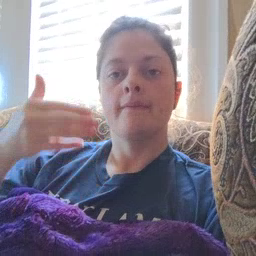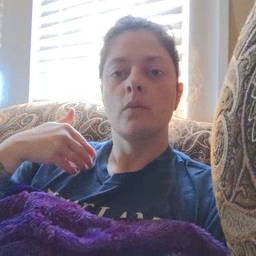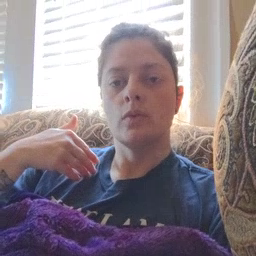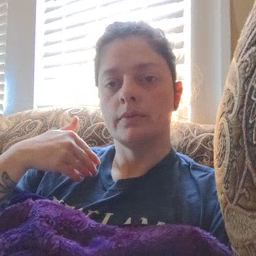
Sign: before